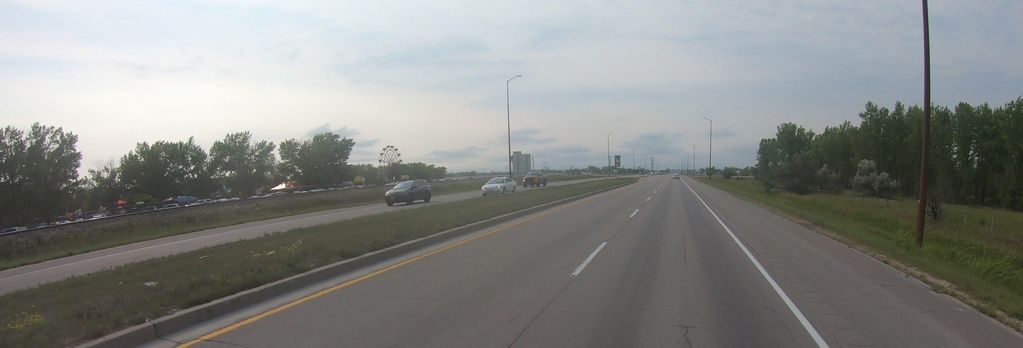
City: winnipeg